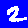
Digit: 2